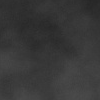
Atmospheric dust classification: dusty